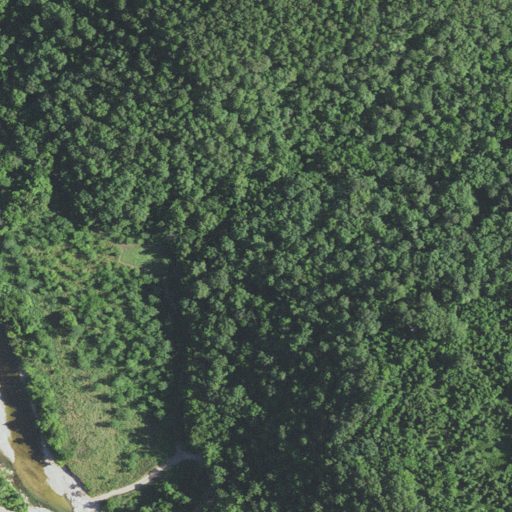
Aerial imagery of valley in Missouri named Josie Hollow containing deciduous forest, pasture, open development, barren land, mixed forest, and medium intensity development